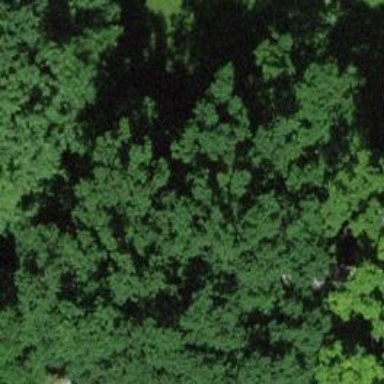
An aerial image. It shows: Urban tree adding natural touch to the cityscape.